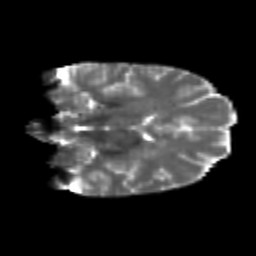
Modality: T2w
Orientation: coronal
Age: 20
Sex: female
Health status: healthy
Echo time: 0.074 s